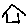
Label: house